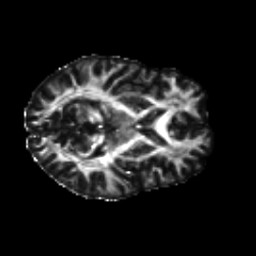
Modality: FA
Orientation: axial
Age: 43
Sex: male
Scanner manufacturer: siemens
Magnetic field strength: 3 T
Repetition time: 8.6 s
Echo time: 0.095 s